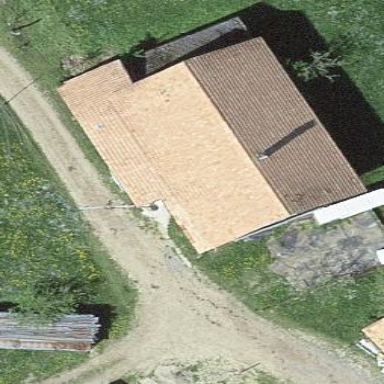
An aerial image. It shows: Barn.